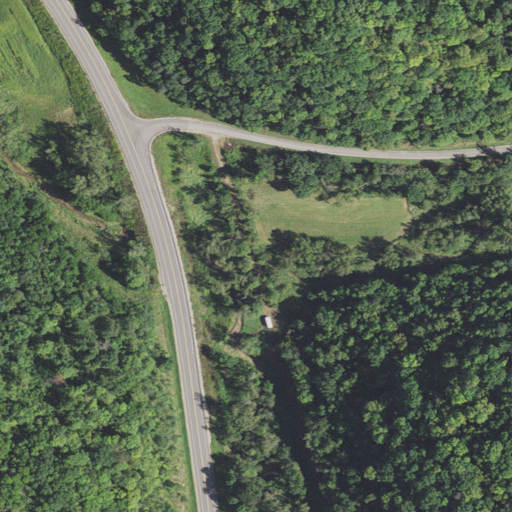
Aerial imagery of valley in Wisconsin named Griffin Hollow containing deciduous forest, open development, low intensity development, mixed forest, pasture, and medium intensity development